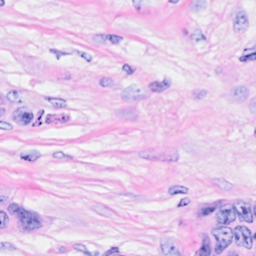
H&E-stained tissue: Breast